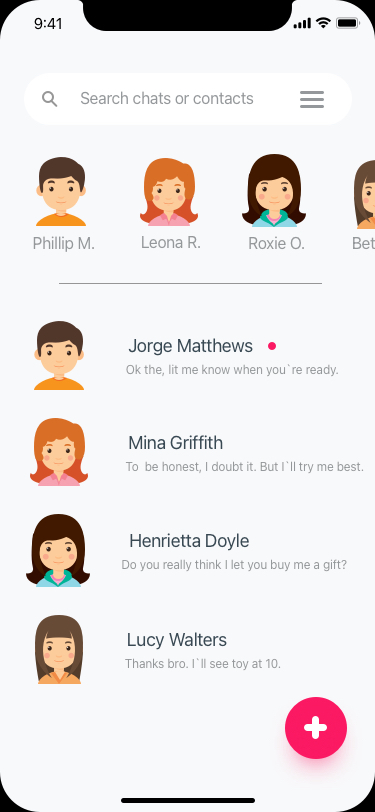
Text in this UI design:
Lucy Walters
Thanks bro. I`ll see toy at 10.
Jorge Matthews
Ok the, lit me know when you`re ready.
Mina Griffith
To  be honest, I doubt it. But I`ll try me best.
Henrietta Doyle
Do you really think I let you buy me a gift?
Bettie J.
Phillip M.
Leona R.
Roxie O.